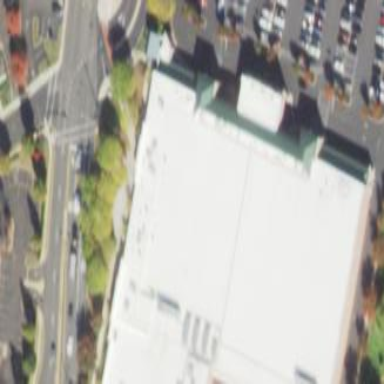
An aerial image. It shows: Supermarket building.